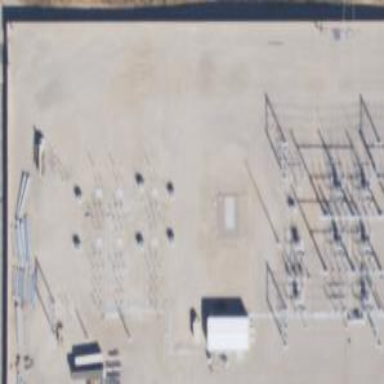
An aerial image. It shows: Switch for power supply.